Question: I try to use foundation from my CSS old HTML.
I have a frame for the login form :

I tried to use centered '<div class="large-4-centered columns">' but It's not centered.
Thanks for helping
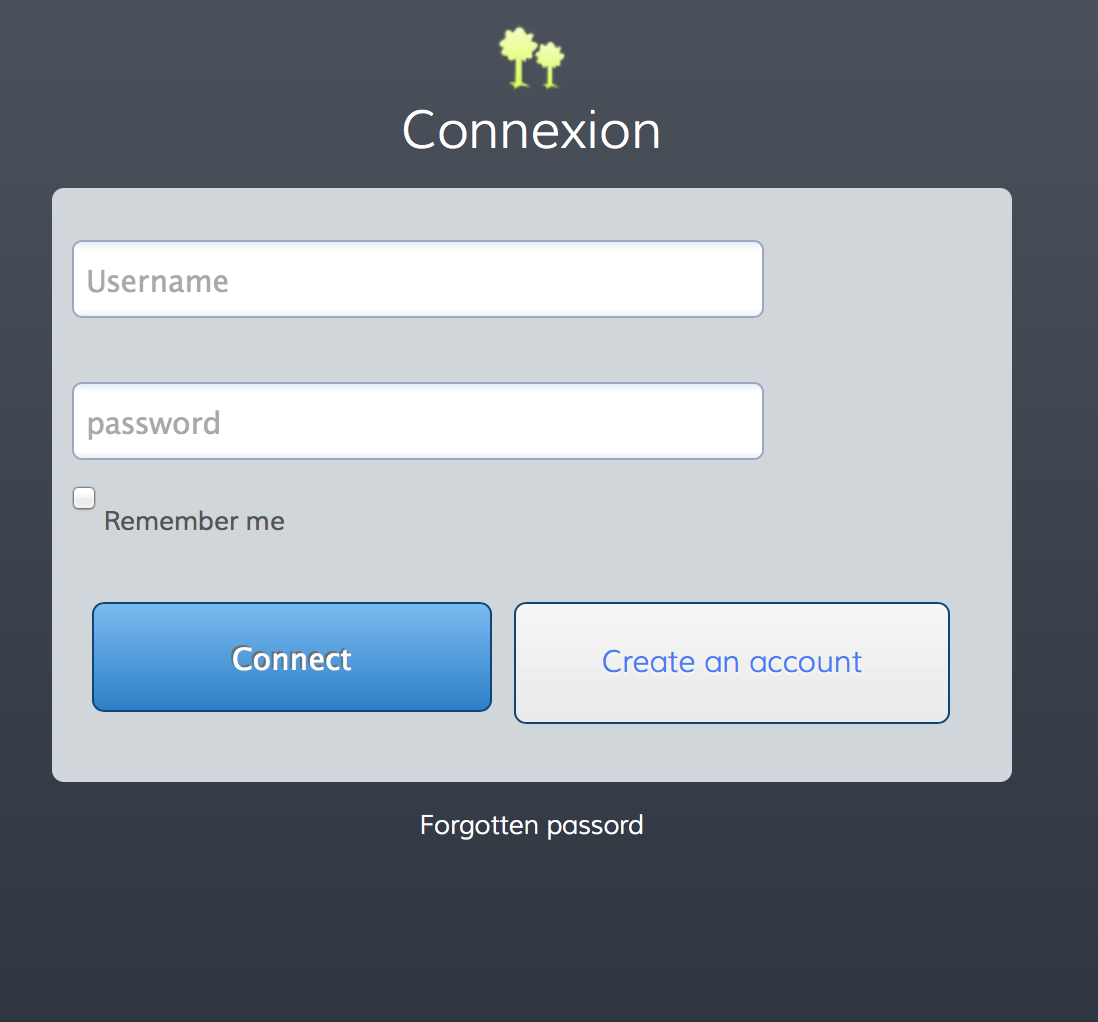
Answer: Found the answer <URL>
and used :
'''
<div class="row">
<div class="small-centered large-6 columns small-12">
<div class="row">
// content goes here
</div>
</div>
</div>
'''